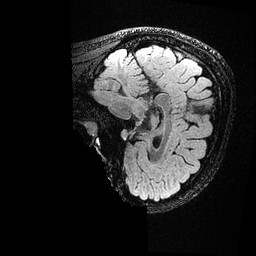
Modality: FLAIR
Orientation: sagittal
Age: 23
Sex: female
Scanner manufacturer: ge
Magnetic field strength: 3 T
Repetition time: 4.802 s
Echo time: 0.1171 s